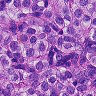
Metastatic tissue present: yes